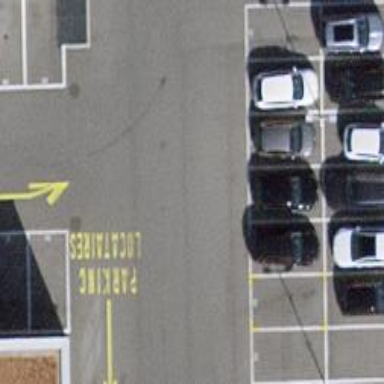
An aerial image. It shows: Road serving as parking aisle.